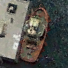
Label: civil